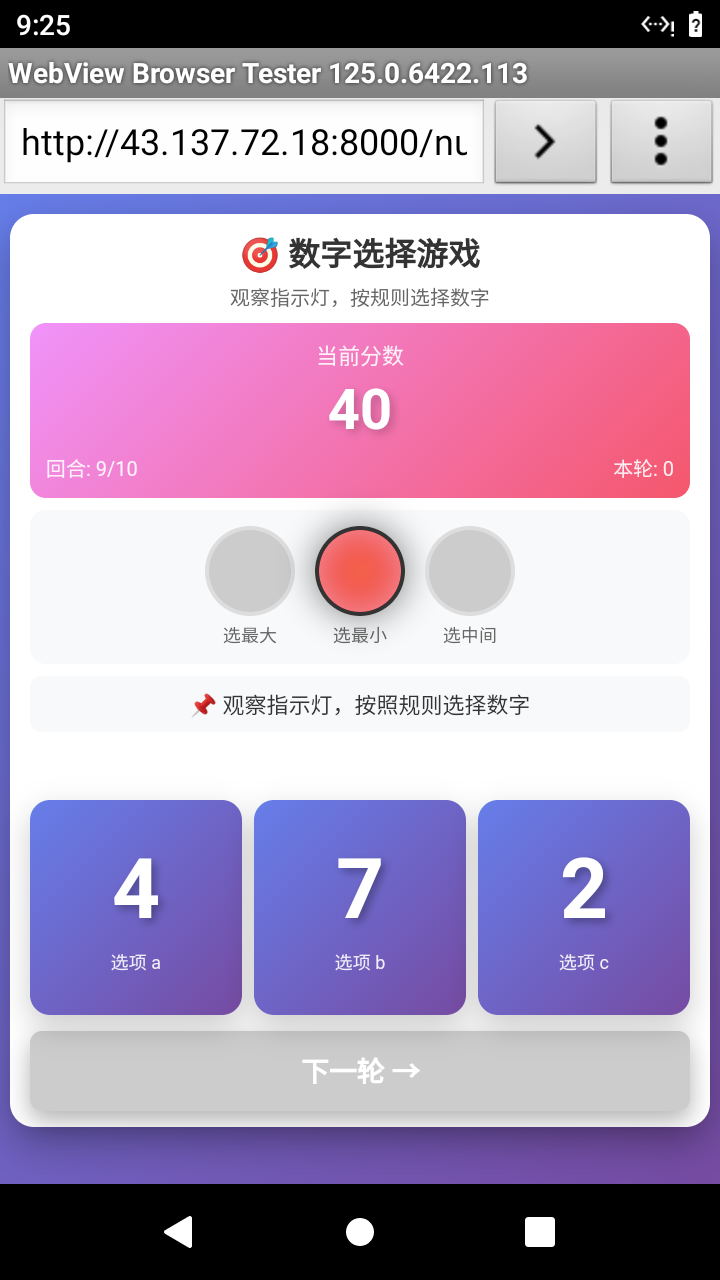

Select the correct number based on the traffic light color.
Answer: 2